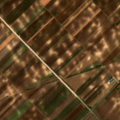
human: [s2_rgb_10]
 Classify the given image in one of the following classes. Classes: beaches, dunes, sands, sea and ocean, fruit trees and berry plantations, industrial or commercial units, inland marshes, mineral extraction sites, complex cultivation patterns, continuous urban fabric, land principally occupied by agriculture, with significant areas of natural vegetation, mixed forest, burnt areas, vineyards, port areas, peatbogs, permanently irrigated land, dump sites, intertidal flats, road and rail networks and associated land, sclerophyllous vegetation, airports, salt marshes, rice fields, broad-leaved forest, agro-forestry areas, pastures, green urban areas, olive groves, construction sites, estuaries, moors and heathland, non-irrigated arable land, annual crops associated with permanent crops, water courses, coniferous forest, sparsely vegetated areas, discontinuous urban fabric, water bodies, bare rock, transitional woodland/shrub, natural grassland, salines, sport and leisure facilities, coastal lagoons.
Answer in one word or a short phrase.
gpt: non-irrigated arable land